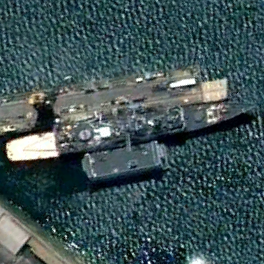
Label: cruiser